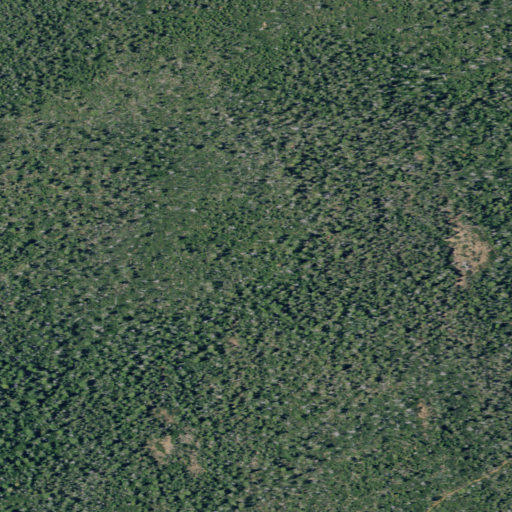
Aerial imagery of mountain in California named Cold Spring Mountain containing evergreen forest, shrub, and open development